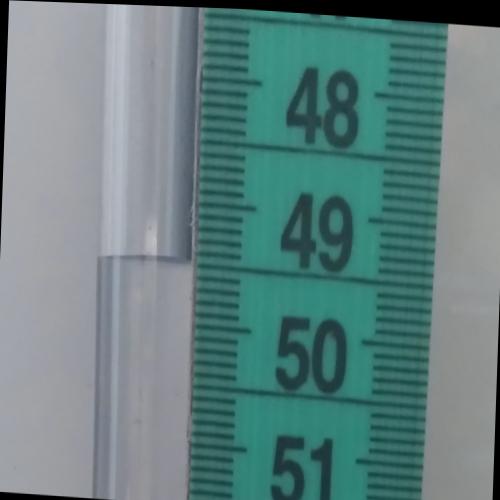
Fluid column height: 49.5 cm